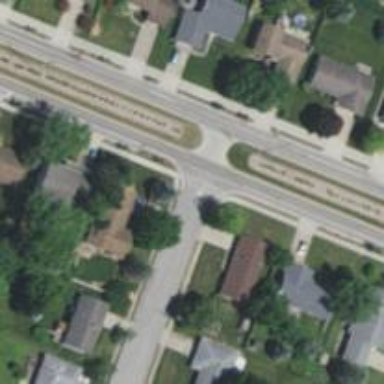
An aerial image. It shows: Uncontrolled road crossing with markings in the form of lines.